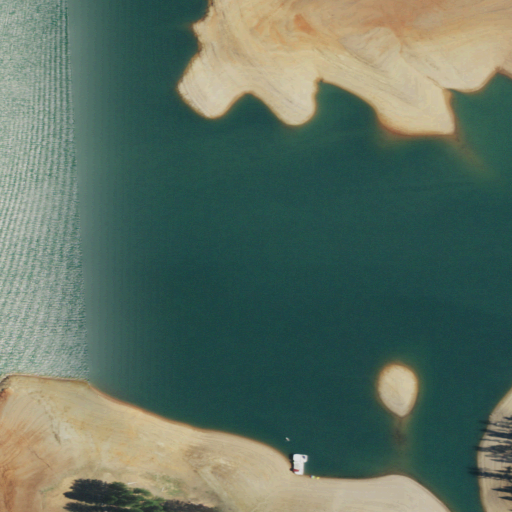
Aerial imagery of valley in California named Frenchman Gulch containing barren land, open water, herbaceous wetlands, and grassland